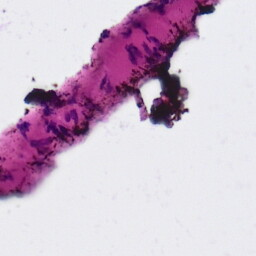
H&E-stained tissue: Ovarian